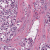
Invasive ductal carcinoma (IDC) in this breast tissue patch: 1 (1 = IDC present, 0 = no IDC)